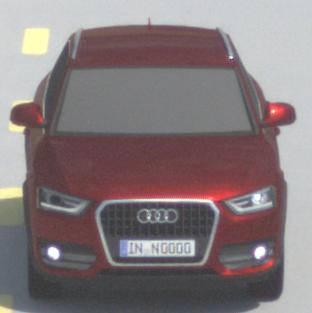
Make: Audi
Model: Q3 1.4 TFSI
Detailed model: Q3 (8U)
Model produced from: 2013/07
Model produced until: 2014/10
Doors: 5
Color: red
Road condition: dry road
Daytime: midday
Contrast: high contrast